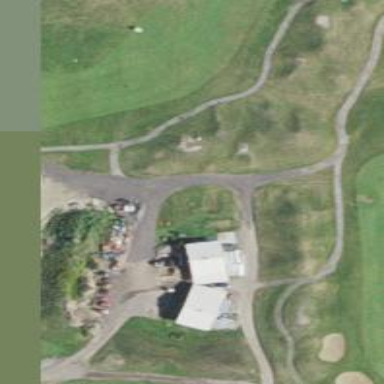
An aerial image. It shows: Service road used as golf cart path.